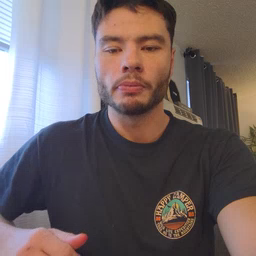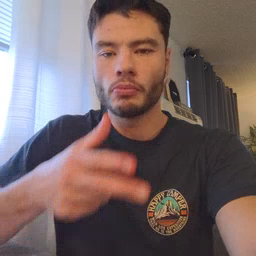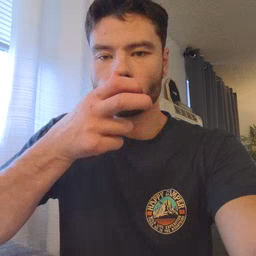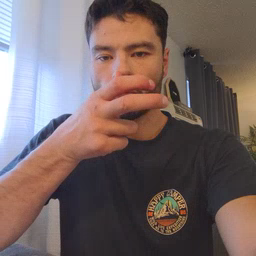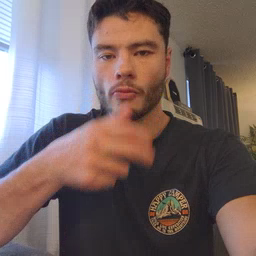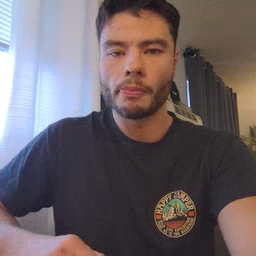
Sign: bug